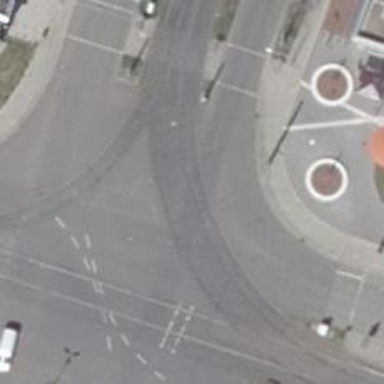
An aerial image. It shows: Tram level crossing on the railway.